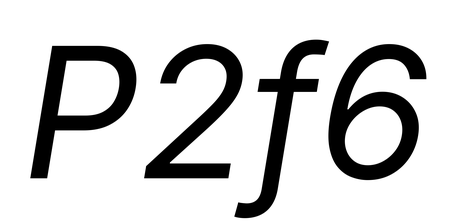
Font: Inter-Italic_Italic